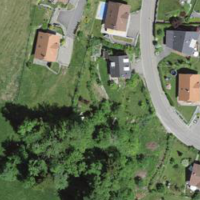
EUNIS habitat code: 54
Species observed at this site:
Trifolium repens